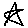
Label: star